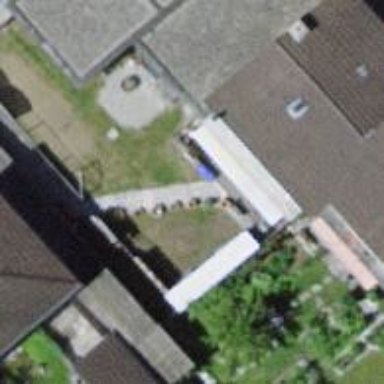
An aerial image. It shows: Terrace building.